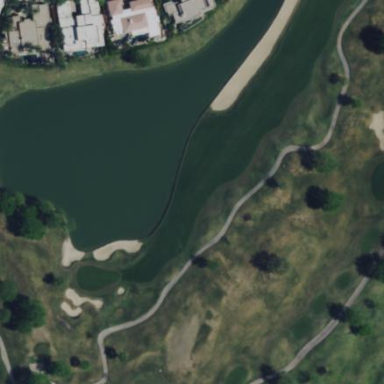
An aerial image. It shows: Golf fairway surrounded by grass.